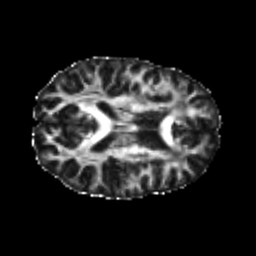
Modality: FA
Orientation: axial
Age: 25
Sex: female
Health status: healthy
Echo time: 0.074 s